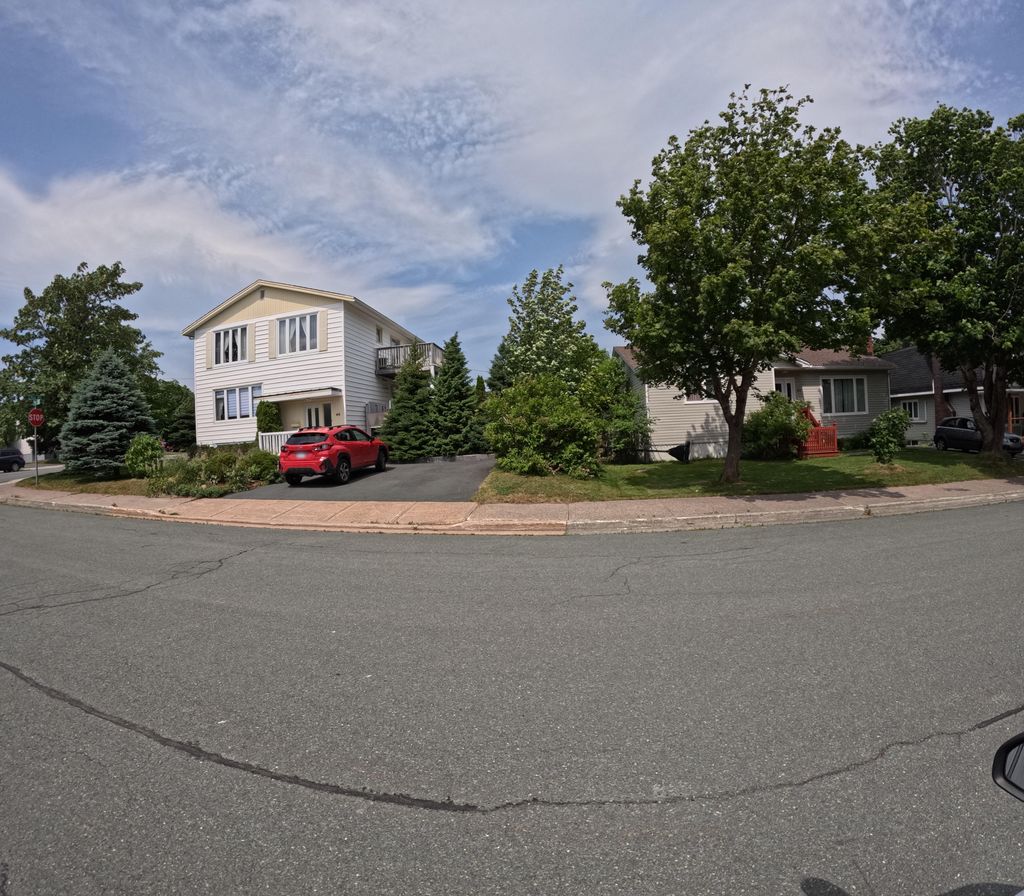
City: st_johns